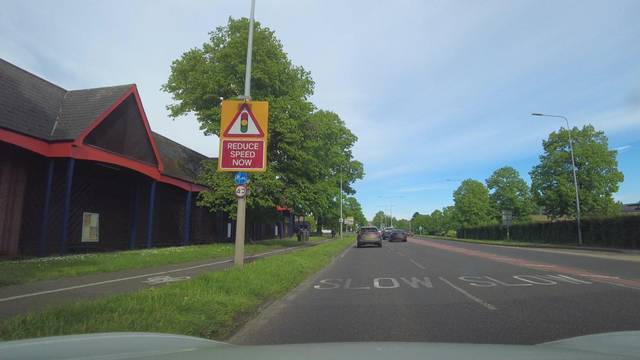
Region: United Kingdom
Coordinates: 51.898, 0.9028